Question: I'm trying to embed a youtube video in a 'QWebEngineView' widget, however, the video is not playing and I'm getting this msg:
"Video indisponible Watch on YouTube"

I tried with different videos and in all I got the same error, I also tried setting some settings up like:
'''
QWebEngineView* view = new QWebEngineView();
view->setHtml(R"(<iframe width="800" height="600" src="https://www.youtube.com/embed/TodEc77i4t4" title="Qt 6 - The Ultimate UX Development Platform" frameborder="0" allow="accelerometer; autoplay; clipboard-write; encrypted-media; gyroscope; picture-in-picture" allowfullscreen></iframe>)");
view->settings()->setAttribute(QWebEngineSettings::PluginsEnabled, true);
view->settings()->setAttribute(QWebEngineSettings::FullScreenSupportEnabled, true);
view->settings()->setAttribute(QWebEngineSettings::AllowRunningInsecureContent, true);
view->settings()->setAttribute(QWebEngineSettings::SpatialNavigationEnabled, true);
view->settings()->setAttribute(QWebEngineSettings::JavascriptEnabled, true);
view->settings()->setAttribute(QWebEngineSettings::JavascriptCanOpenWindows, true);
view->show();
'''
What I'm missing?
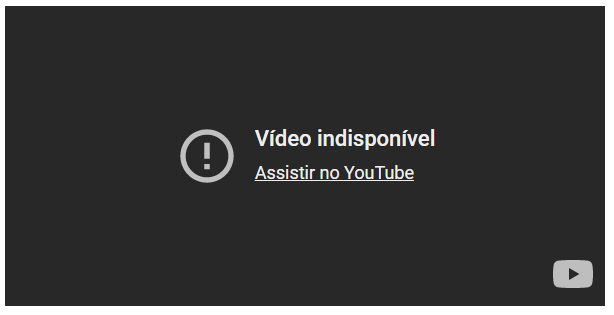
Answer: I didn't use and I test this way and it shows me the Video:
I add this code in MainWindow:
'''
QWidget *wgt = new QWidget(this);
QGridLayout *gridLayout = new QGridLayout(wgt);
wgt->setStyleSheet(QString::fromUtf8("border: 1px solid black;
"
"border-radius: 25px;background-color:black;"));
ui->centralwidget->layout()->addWidget(wgt);
QWebEngineView* view = new QWebEngineView(wgt);
view->setWindowTitle("Qt 6 - The Ultimate UX Development Platform");
view->setUrl(QUrl("https://www.youtube.com/embed/TodEc77i4t4"));
view->settings()->setAttribute(QWebEngineSettings::PluginsEnabled, true);
view->settings()->setAttribute(QWebEngineSettings::FullScreenSupportEnabled, true);
view->settings()->setAttribute(QWebEngineSettings::AllowRunningInsecureContent, true);
view->settings()->setAttribute(QWebEngineSettings::SpatialNavigationEnabled, true);
view->settings()->setAttribute(QWebEngineSettings::JavascriptEnabled, true);
view->settings()->setAttribute(QWebEngineSettings::JavascriptCanOpenWindows, true);
wgt->layout()->addWidget(view);
'''
<URL>
For Style your widget please look at <URL>, it's similar to CSS and you can use this.
for example, you can add this:
'''
view->setStyleSheet(QString::fromUtf8("border: 1px solid black;
"
"border-radius: 25px;"));
'''
QWebEngineView object didn't get style so I add it inside the helper widget and add style to that.
you can clone it from here :
<URL>